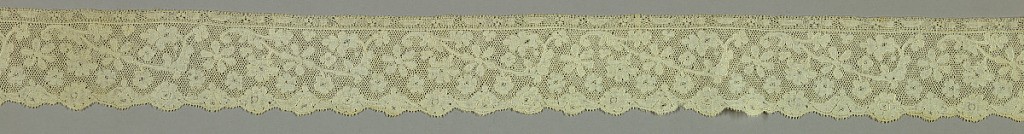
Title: Border
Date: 18th century
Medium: Technique: bobbin lace (Valenciennes ground and Mechlin outline cord)
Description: Slightly scalloped border of Mechlin lace with the round ground of Valenciennes lace. Design of detached scrolls with flowers and leaves, and a border formed by flowers.